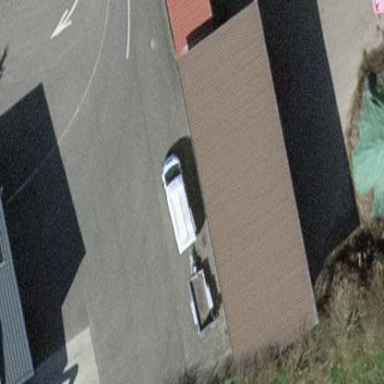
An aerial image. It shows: Shed.